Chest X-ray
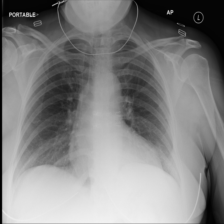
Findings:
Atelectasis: negative
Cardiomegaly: negative
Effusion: negative
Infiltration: negative
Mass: negative
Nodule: negative
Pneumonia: negative
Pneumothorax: negative
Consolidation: negative
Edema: negative
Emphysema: negative
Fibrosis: negative
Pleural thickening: negative
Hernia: negative